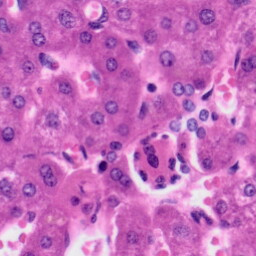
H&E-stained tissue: Liver